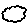
Label: cloud